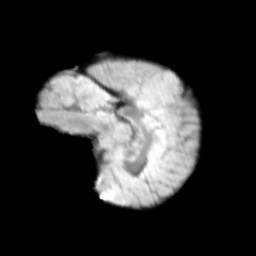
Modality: T2w
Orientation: sagittal
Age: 9
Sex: male
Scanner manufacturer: siemens
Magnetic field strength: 3 T
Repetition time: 3.8 s
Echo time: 0.07 s